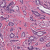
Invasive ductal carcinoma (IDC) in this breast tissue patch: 1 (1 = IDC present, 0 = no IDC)